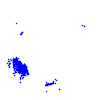
Particle: electron